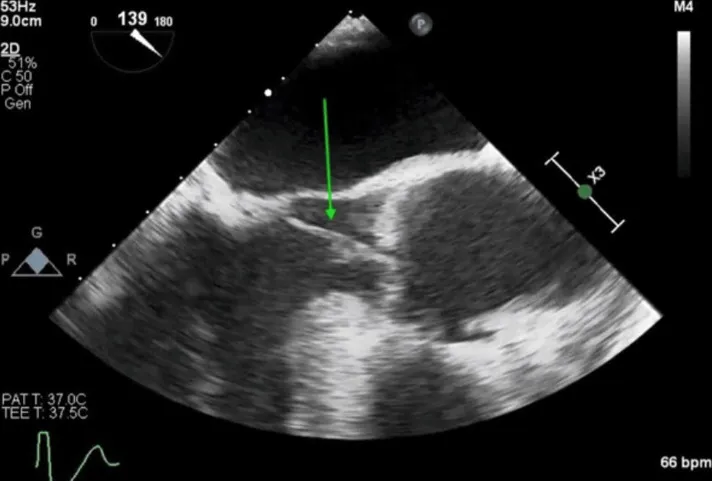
Mobile mass. AV LAX view showing mobile mass attached to AV Right coronary cusp prolapsing into LVOT (green arrow). AV - aortic valve; LAX - long axis; LVOT - left ventricular outflow tract.
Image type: radiology (ultrasound)